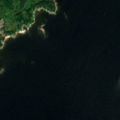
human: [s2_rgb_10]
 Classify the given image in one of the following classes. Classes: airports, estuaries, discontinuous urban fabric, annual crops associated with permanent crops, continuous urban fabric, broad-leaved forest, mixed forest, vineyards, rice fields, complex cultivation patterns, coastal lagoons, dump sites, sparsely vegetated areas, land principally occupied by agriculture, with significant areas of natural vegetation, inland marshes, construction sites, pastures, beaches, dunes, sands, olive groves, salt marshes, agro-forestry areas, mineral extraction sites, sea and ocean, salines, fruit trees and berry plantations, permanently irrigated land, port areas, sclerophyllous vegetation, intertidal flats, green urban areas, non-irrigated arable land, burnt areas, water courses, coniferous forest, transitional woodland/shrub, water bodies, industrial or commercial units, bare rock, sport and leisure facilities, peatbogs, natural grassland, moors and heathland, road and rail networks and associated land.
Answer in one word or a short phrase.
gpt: mixed forest, sea and ocean